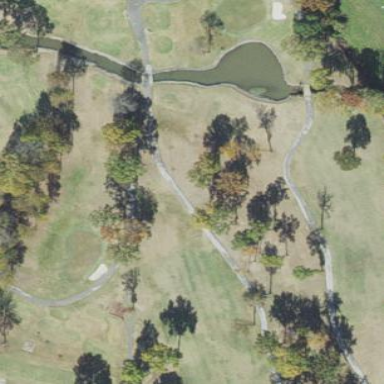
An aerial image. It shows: Water hazard on golf course.